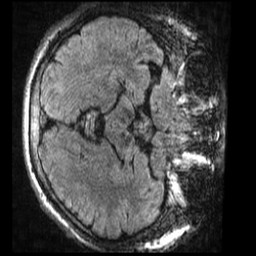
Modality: T1w
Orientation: axial
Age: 21
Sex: male